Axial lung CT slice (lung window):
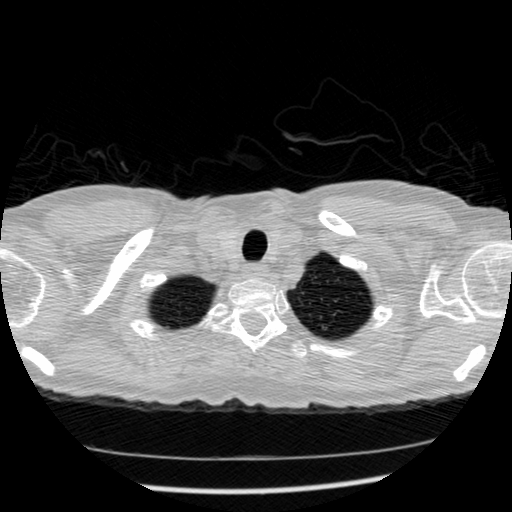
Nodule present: no